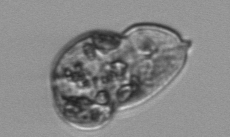
Label: Gyrodinium